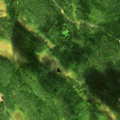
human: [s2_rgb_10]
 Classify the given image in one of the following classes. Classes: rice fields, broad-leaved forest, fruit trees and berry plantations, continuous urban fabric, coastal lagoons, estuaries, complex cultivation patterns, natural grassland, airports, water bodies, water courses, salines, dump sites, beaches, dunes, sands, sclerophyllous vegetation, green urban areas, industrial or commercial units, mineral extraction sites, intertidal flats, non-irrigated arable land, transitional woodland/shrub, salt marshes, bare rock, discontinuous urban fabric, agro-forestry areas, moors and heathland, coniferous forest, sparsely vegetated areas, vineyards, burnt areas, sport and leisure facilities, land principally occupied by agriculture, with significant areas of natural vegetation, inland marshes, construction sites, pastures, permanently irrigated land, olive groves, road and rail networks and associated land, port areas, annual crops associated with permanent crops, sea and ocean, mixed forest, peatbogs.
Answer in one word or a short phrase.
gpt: coniferous forest, mixed forest, peatbogs